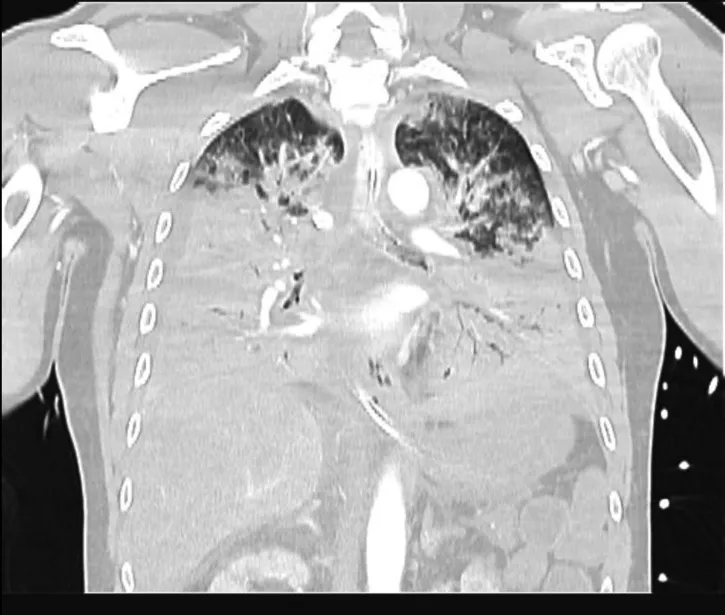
Thoracic-abdominopelvic CT on the second admission showing extensive lung consolidation bilaterally consistent with congestion.
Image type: radiology (ct)